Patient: sex M, age 36
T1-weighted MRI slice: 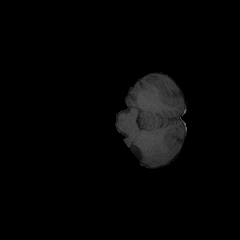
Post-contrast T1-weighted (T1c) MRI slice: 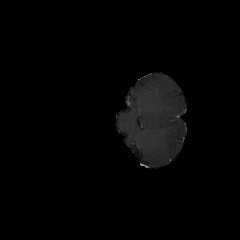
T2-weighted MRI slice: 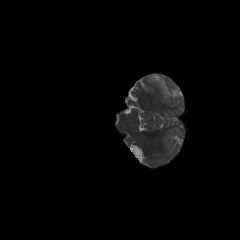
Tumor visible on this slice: no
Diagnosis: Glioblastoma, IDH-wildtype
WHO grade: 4